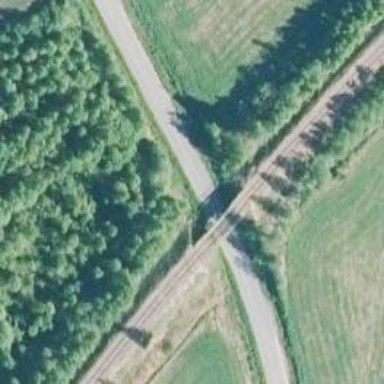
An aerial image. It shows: Bridge with railway tracks of class A.